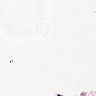
Metastatic tissue present: no